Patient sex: M
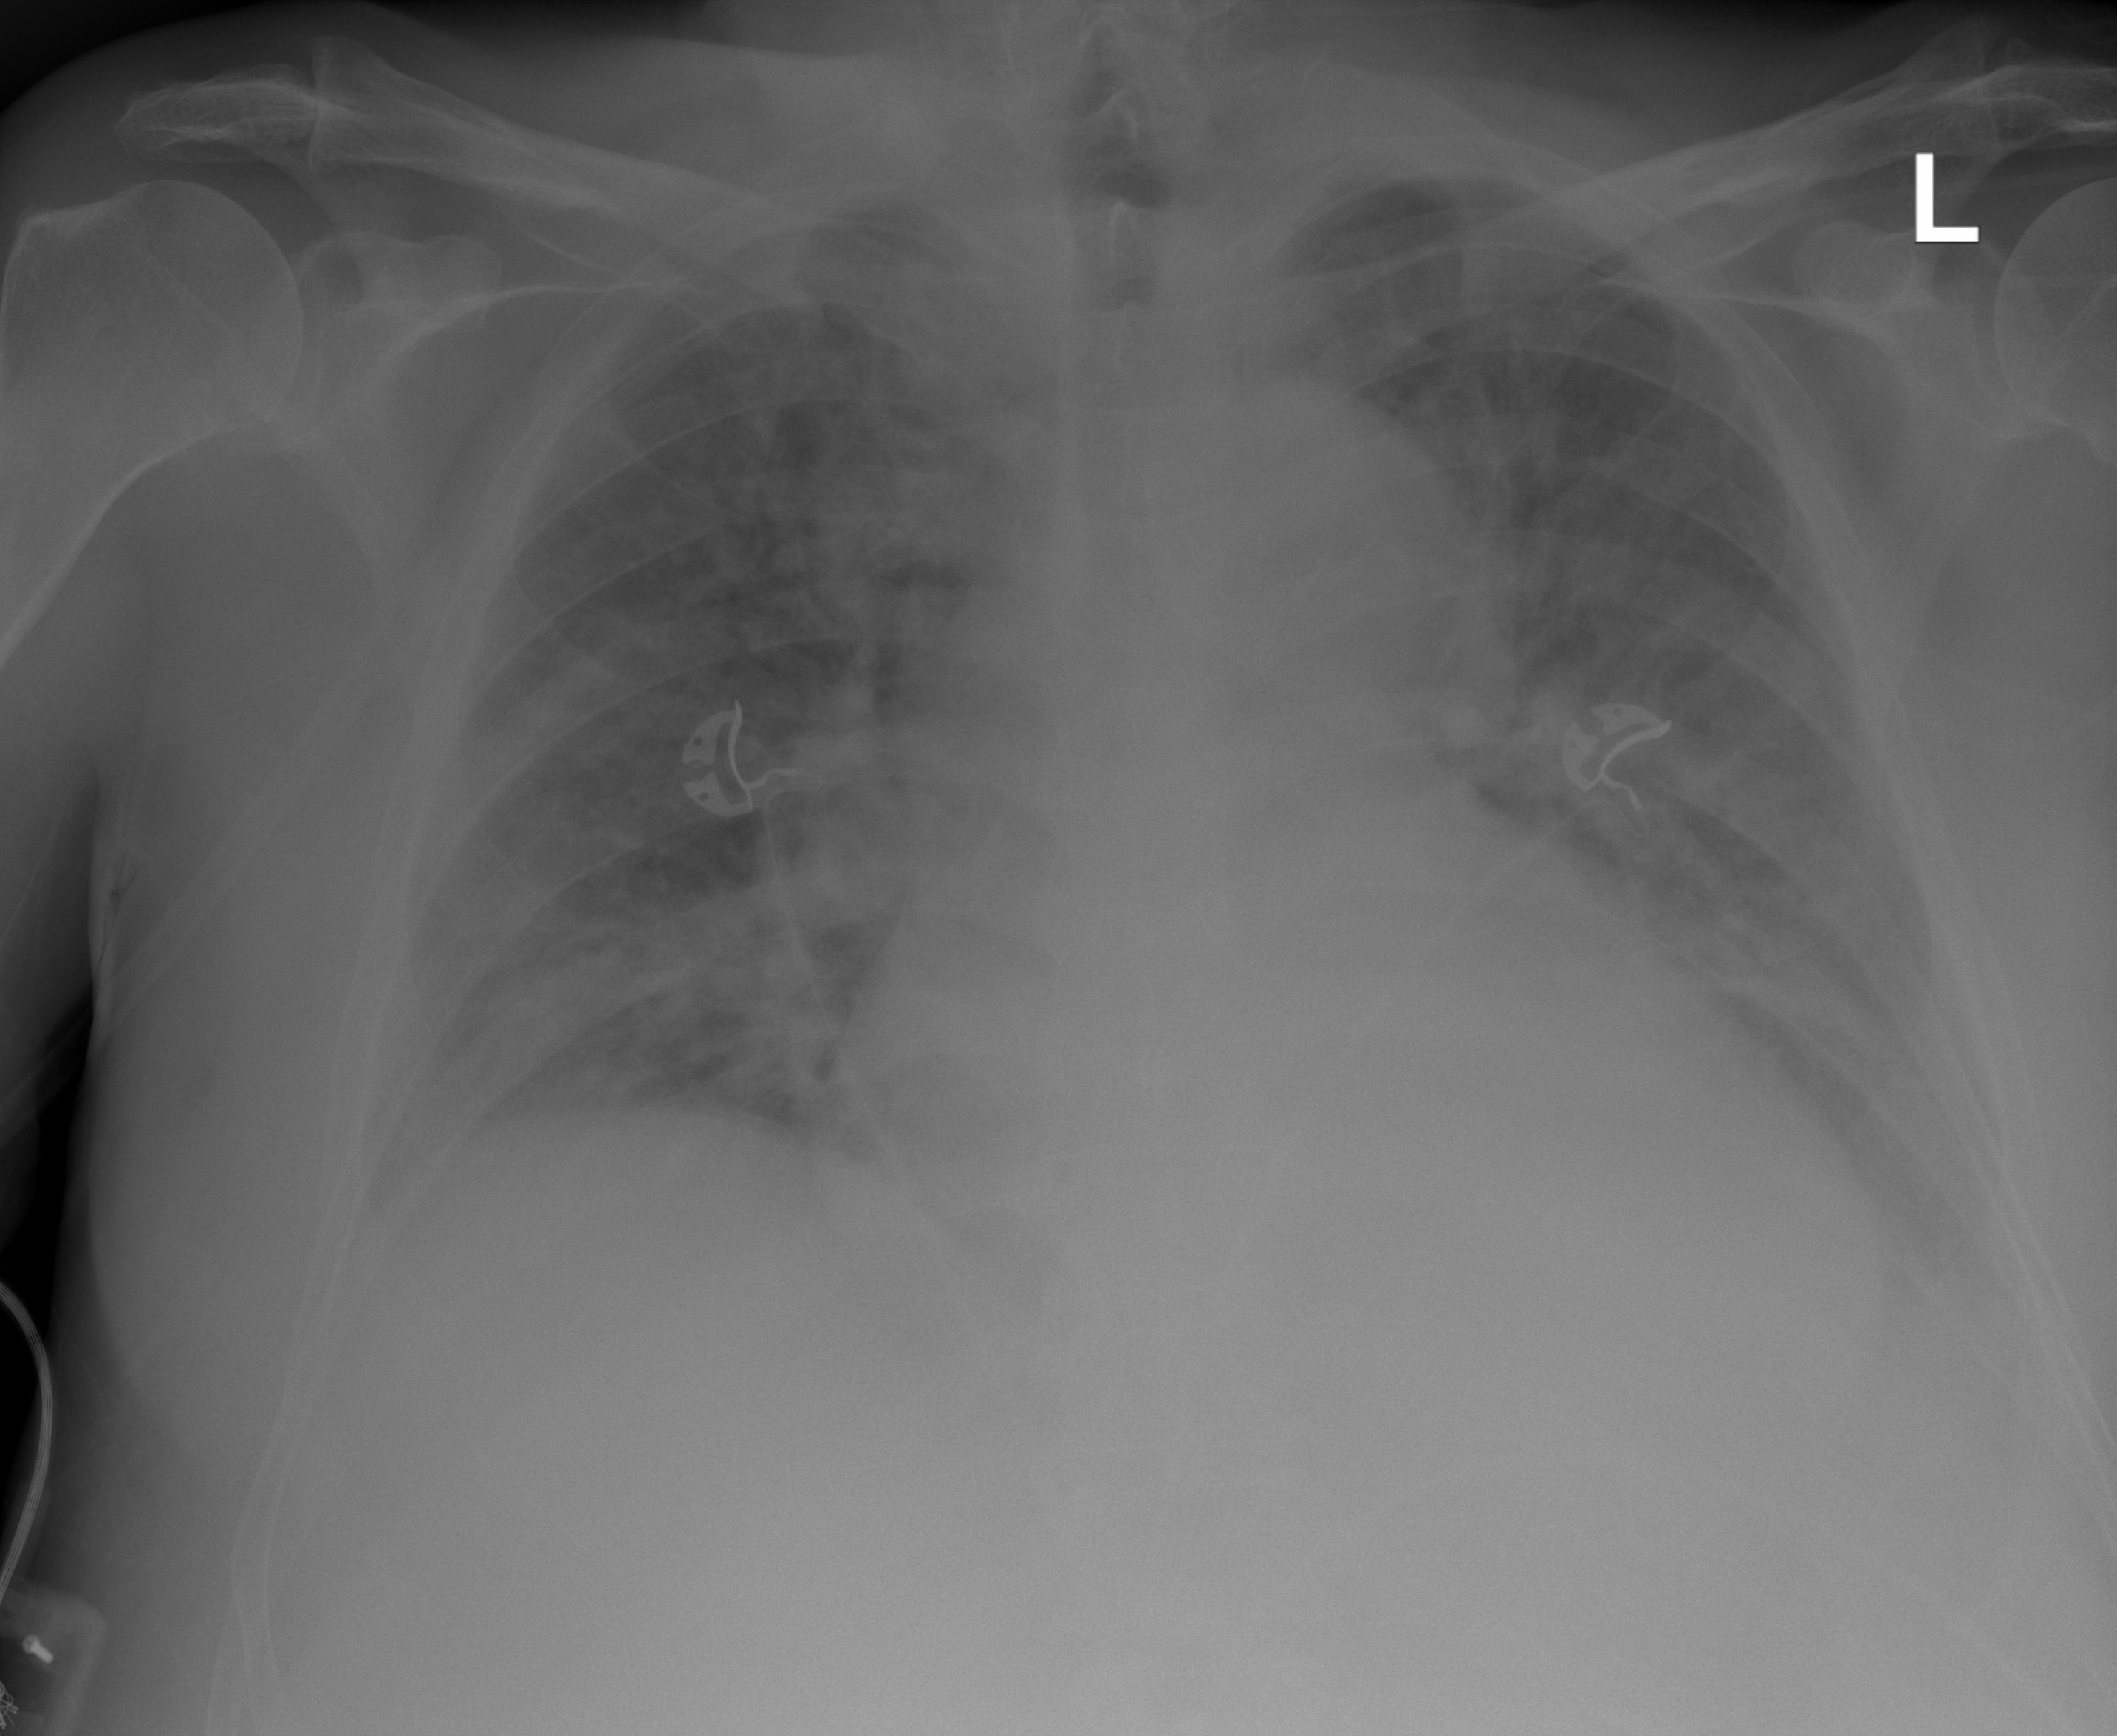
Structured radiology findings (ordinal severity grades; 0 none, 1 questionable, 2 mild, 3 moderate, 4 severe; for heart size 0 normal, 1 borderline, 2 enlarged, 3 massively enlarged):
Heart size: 2
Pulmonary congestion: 2
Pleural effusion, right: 2
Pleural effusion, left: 3
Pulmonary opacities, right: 2
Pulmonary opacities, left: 2
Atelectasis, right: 2
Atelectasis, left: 2